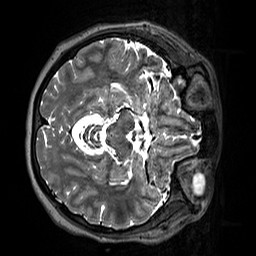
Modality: T2w
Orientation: axial
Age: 27
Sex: male
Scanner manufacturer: siemens
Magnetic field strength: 3 T
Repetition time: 3.2 s
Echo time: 0.412 s